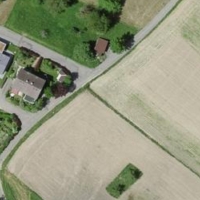
EUNIS habitat code: 52
Species observed at this site:
Cirsium vulgare
Cardamine hirsuta
Sonchus asper